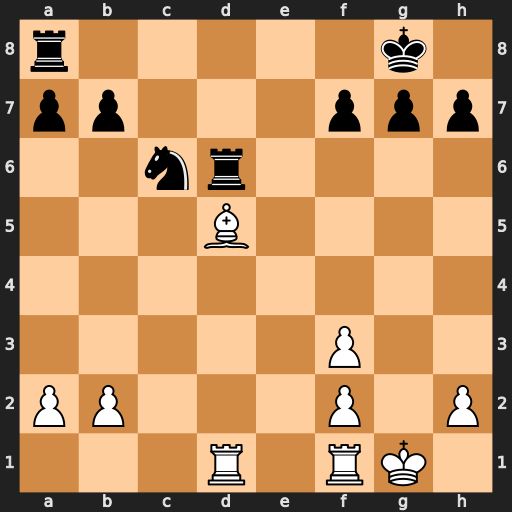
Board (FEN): r5k1/pp3ppp/2nr4/3B4/8/5P2/PP3P1P/3R1RK1
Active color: w
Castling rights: -
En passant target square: -
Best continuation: Bxf7+ Kxf7 Rxd6